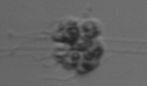
Label: Leptocylindrus_mediterraneus